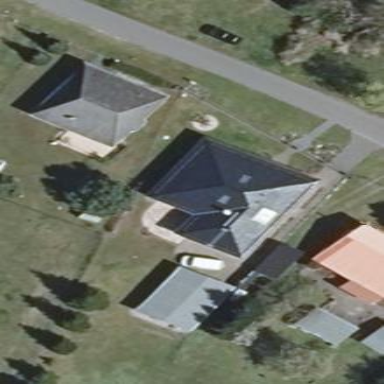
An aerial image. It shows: Part of building with hipped roof oriented along its structure. The roof is dark grey color.